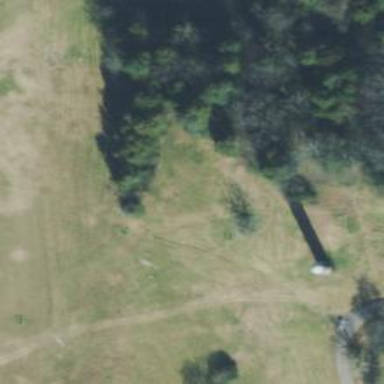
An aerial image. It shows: Disc golf tee.